Question: I want to try to convert a string to a Guid, but I don't want to rely on catching exceptions (
- - -
In other words the code:
'''
public static Boolean TryStrToGuid(String s, out Guid value)
{
try
{
value = new Guid(s);
return true;
}
catch (FormatException)
{
value = Guid.Empty;
return false;
}
}
'''
is not suitable.
I would try using RegEx, but since the guid can be parenthesis wrapped, brace wrapped, none wrapped, makes it hard.
Additionally, I thought certain Guid values are invalid(?)
---
<URL> had a good idea to catch only 'FormatException', rather than all. Changed the question's code sample to include suggestion.
---
Why worry about thrown exceptions? Am I really expecting invalid GUIDs all that often?
The answer is . That is why I am using TryStrToGuid - I expecting bad data.
<URL>. I might be parsing folder names, checking to see if the text after the final is a GUID.
'''
c:\Program Files
c:\Program Files.old
c:\Users
c:\Users.old
c:\UserManager.{CE7F5AA5-6832-43FE-BAE1-80D14CD8F666}
c:\Windows
c:\Windows.old
'''
I might be running a heavily used web-server wants to check the validity of some posted back data. I don't want invalid data tying up resources 2-3 orders of magnitude higher than it needs to be.
I might be parsing a search expression entered by a user.

If they enter GUID's I want to process them specially (such as specifically searching for that object, or highlight and format that specific search term in the response text.)
---
Test converting 10,000 good Guids, and 10,000 bad Guids.
'''
Catch FormatException:
10,000 good: 63,668 ticks
10,000 bad: 6,435,609 ticks
Regex Pre-Screen with try-catch:
10,000 good: 637,633 ticks
10,000 bad: 717,894 ticks
COM Interop CLSIDFromString
10,000 good: 126,120 ticks
10,000 bad: 23,134 ticks
'''
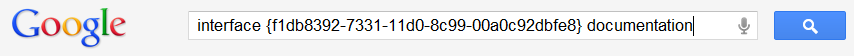
Answer: '''
Catch exception:
10,000 good: 63,668 ticks
10,000 bad: 6,435,609 ticks
Regex Pre-Screen:
10,000 good: 637,633 ticks
10,000 bad: 717,894 ticks
COM Interop CLSIDFromString
10,000 good: 126,120 ticks
10,000 bad: 23,134 ticks
'''
'''
/// <summary>
/// Attempts to convert a string to a guid.
/// </summary>
/// <param name="s">The string to try to convert</param>
/// <param name="value">Upon return will contain the Guid</param>
/// <returns>Returns true if successful, otherwise false</returns>
public static Boolean TryStrToGuid(String s, out Guid value)
{
//ClsidFromString returns the empty guid for null strings
if ((s == null) || (s == ""))
{
value = Guid.Empty;
return false;
}
int hresult = PInvoke.ObjBase.CLSIDFromString(s, out value);
if (hresult >= 0)
{
return true;
}
else
{
value = Guid.Empty;
return false;
}
}
namespace PInvoke
{
class ObjBase
{
/// <summary>
/// This function converts a string generated by the StringFromCLSID function back into the original class identifier.
/// </summary>
/// <param name="sz">String that represents the class identifier</param>
/// <param name="clsid">On return will contain the class identifier</param>
/// <returns>
/// Positive or zero if class identifier was obtained successfully
/// Negative if the call failed
/// </returns>
[DllImport("ole32.dll", CharSet = CharSet.Unicode, ExactSpelling = true, PreserveSig = true)]
public static extern int CLSIDFromString(string sz, out Guid clsid);
}
}
'''
---
Bottom line: If you need to check if a string is a guid, and you care about performance, use COM Interop.
If you need to convert a guid in String representation to a Guid, use
'''
new Guid(someString);
'''